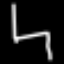
Label: chair